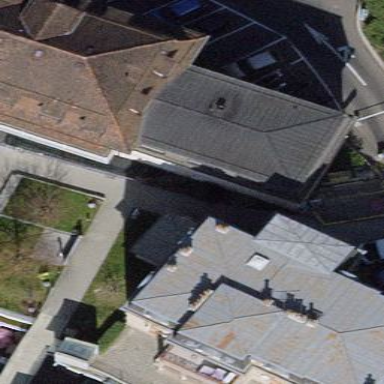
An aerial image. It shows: Hospital building.